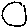
Label: circle